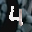
Label: 4